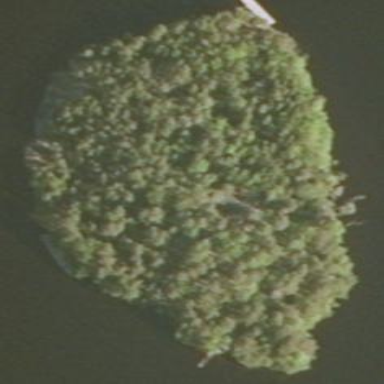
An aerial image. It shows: Image showing island.